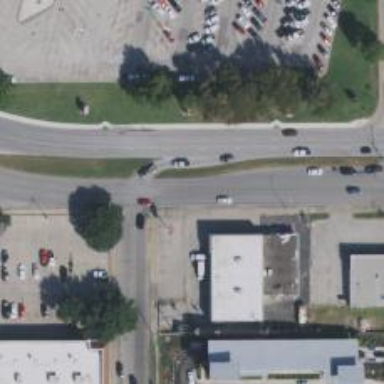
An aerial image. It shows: Secondary road with separate sidewalk.